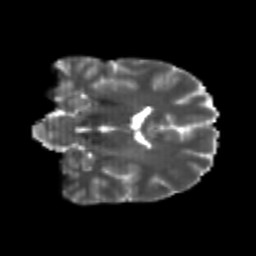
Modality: T2w
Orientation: coronal
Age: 24
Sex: male
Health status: healthy
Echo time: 0.074 s